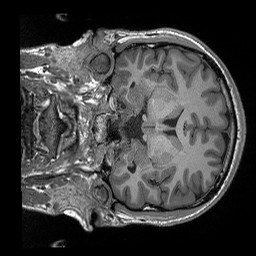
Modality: T1w
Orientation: coronal
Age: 24
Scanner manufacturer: siemens
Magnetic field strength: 3 T
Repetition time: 2.3 s
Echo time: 0.00296 s